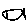
Label: fish